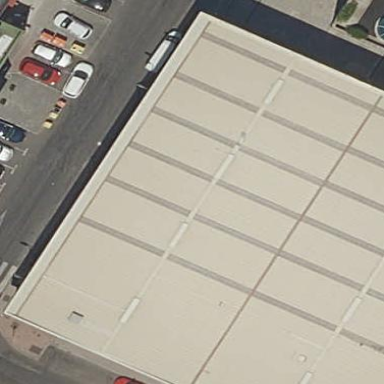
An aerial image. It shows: Office building.